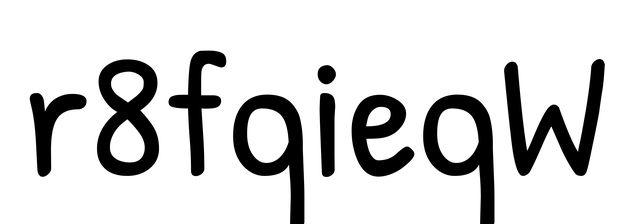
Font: PatrickHand-Regular